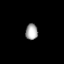
Tissue: lung
Cell type: Myeloid cells
Senescence score: 0.6543
Nuclear area (px): 190
Mean DAPI intensity: 166.079